Current action and preconditions to check: trajectory_clear

Your task: For each precondition in the list above, predict whether it will hold at this action.

Consider the current scene as observed from the mobile robot's camera, and analyze the predicted future states of all dynamic agents (e.g., people, animals, vehicles, or any moving entities) within the NEXT SECOND.

IMPORTANT: Only answer "very likely" if you are absolutely certain—based on strong, clear evidence—that a dynamic agent will violate the precondition in the predicted future state. Do NOT answer "very likely" for unlikely, ambiguous, or low-probability risks.

Ask yourself for each precondition: Is there a high probability, with clear and convincing evidence, that the predicted future states of any dynamic agent will interfere with the predicted future state of the currently executing action within the NEXT SECOND, causing that precondition to fail?

Assess the risk level based on these predictions. Use "likely" or "very likely" if motions create a clear risk of interference.

Use "neutral" or "improbable" if agents are nearby but their predicted paths are clearly diverging or non-conflicting.

Failure Risk Categories: "very improbable", "improbable", "neutral", "likely", "very likely"

Answer Format: Output ONLY the probability_of_failure value from these categories: "very improbable", "improbable", "neutral", "likely", "very likely"

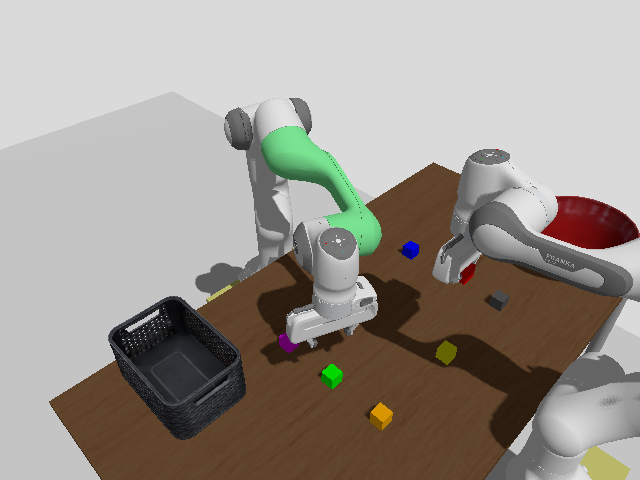

Answer: very improbable